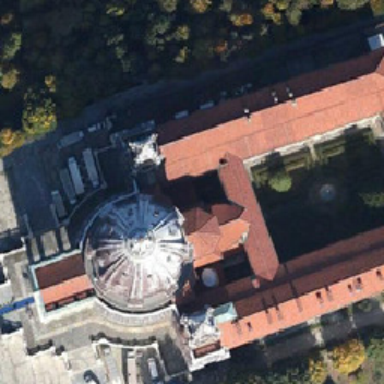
White roof and red roof .